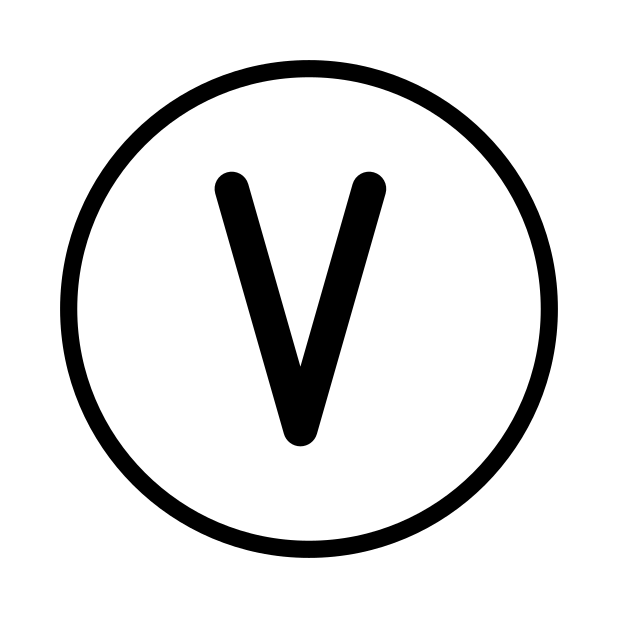
Emoji: 🇻
Name: regional indicator symbol letter v
Unicode: 0x1f1fb